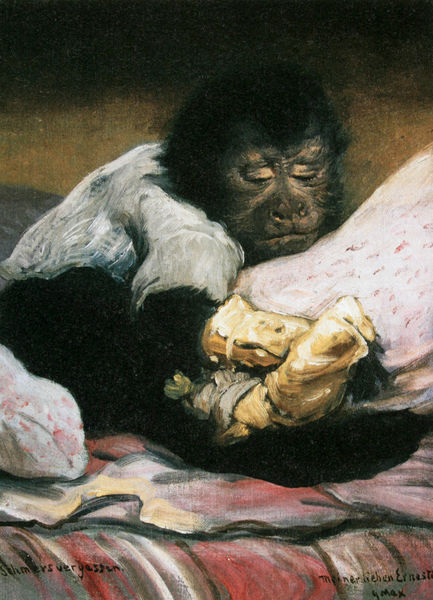
Titel: Schmerzvergessen [III]
Künstler: Gabriel von Max
Institution: Privatsammlung
Schlagwörter: blau, dunkel, gemälde, schatten, schlaf, vogel, weiß, gelb, braun, frisur, handschuhe, hintergrund, licht, mund, nase, schwarz, blick, rot, tier, tiere, hochformat, muster, hemd, arm, augen, gesicht, kleidung, trauer, ärmel, bildnis, portrait, porträt, schauen, signatur, öl, haare, stoff, decke, lippen, rosa, traurig, affe, fell, schrift, ruhe, schlafen, schlafend, baby, kissen, essen, tshirt, gestreift, mimik, streifen, bett, bettdecke, lider, traum, titel, widmung, text, strich, tupfen, leinwand, allegorie, nasenlöcher, betrachten, bettzeug, schmerz, nüstern, erinnerung, amorph, handschrift, spielzeug, max, schimpanse, kopfkissen, gorilla, kummer, gabriel, jäckchen, schlafe, gabriel von max, ernestine, vergessen, primate, ernest, schmers